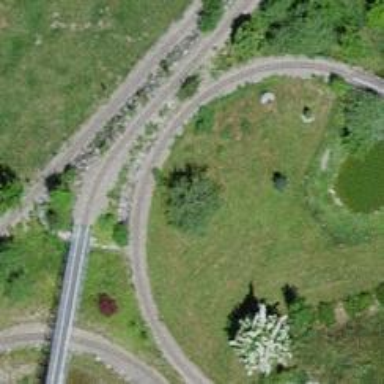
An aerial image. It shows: Miniature railway.